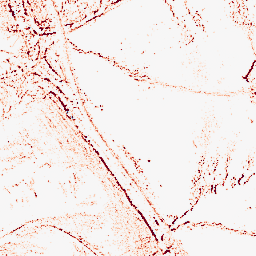
Category: morphological
Decomposition family: morphological_square
Decomposition parameters: operation: opening
size: 3
Upsampling method: cubic_catmull_rom
Upsampling parameters: scale: 2
Upsampling scale: 2